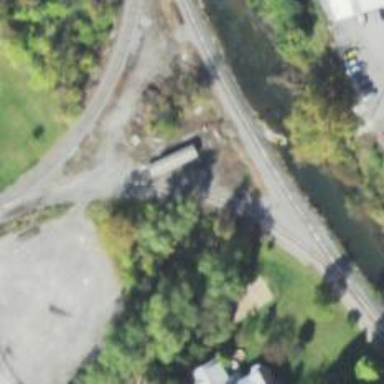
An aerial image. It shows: Railway spur service.